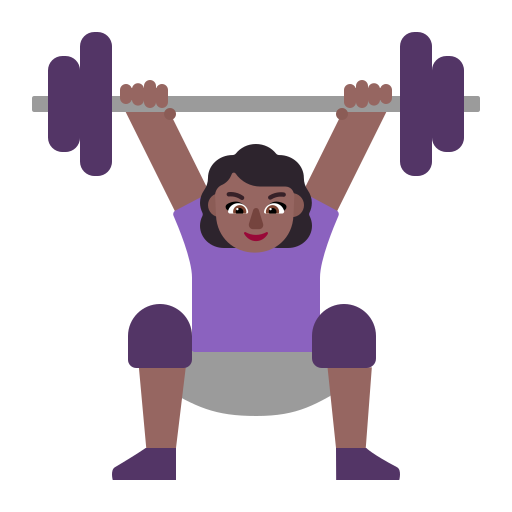
woman lifting weights flat  dark